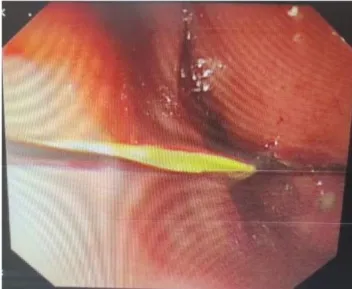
Imaging and endoscopic pictures. Endoscopic placement of a nasojejunal nutritional tube.
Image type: endoscopy (airway_endoscopy)